Interaction volume radius: 10 \u00c5
Interaction volume height: 25 \u00c5
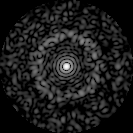
Disorder parameter: 0.8041